Question: After searching for a few days across StackOverflow groups I have been able to come up with the below coding which is a combination of items found for retrieving geopoint arrays from Firestore and also items for displaying polygons on Android googleMap. The activity loads and there are no errors however the polygon does not seem to be showing; I believe it is the List Object that is the issue as the QueryDocuementSnapshot works fine for when I add normal markers to the map from different documents. Thank you in advance for your assistance.
'''
private void addPolygonsToMap(GoogleMap googleMap) {
FirebaseFirestore db = FirebaseFirestore.getInstance();
CollectionReference pProfileRef = db.collection("polygons");
pProfileRef.get().addOnCompleteListener(new OnCompleteListener<QuerySnapshot>() {
@Override
public void onComplete(@NonNull Task<QuerySnapshot> task) {
if (task.isSuccessful()) {
for (QueryDocumentSnapshot document : task.getResult()) {
Log.d(TAG, document.getId() + " => " + document.getData());
List<Object> polyPoint=(List<Object>)document.get("points"); for (Object geoObject : polyPoint) {
int length = polyPoint.size();
if(length ==0){
return;
}
PolygonOptions poly = new PolygonOptions();
poly.fillColor(0x4d4fa5d5);
for (int i = 0; i < length; i++) {
poly.add(new LatLng(polyPoint.get(i).a, polyPoint.get(i).b));
}
googleMap.addPolygon(poly);
}
}
} else {
Log.d(TAG, "Error getting documents:", task.getException());
}
}
});
}
'''
Then in my onMapReady I have.
'''
@Override
public void onMapReady(GoogleMap googleMap) {
mMap = googleMap;
// polyMap = googleMap;
LatLng latLng = new LatLng(currentLocation.getLatitude(), currentLocation.getLongitude());
MarkerOptions markerOptions = new MarkerOptions().position(latLng).title("My Location");
googleMap.animateCamera(CameraUpdateFactory.newLatLng(latLng));
googleMap.animateCamera(CameraUpdateFactory.newLatLngZoom(latLng, 5));
googleMap.addMarker(markerOptions);
//googleMap.setMaxZoomPreference(18.0f);
//googleMap.setMinZoomPreference(6.0f);
addMarkersToMap(googleMap);
addPolygonsToMap(googleMap);
if (ActivityCompat.checkSelfPermission(this, android.Manifest.permission.ACCESS_FINE_LOCATION) != PackageManager.PERMISSION_GRANTED && ActivityCompat.checkSelfPermission(this, android.Manifest.permission.ACCESS_COARSE_LOCATION) != PackageManager.PERMISSION_GRANTED) {
return;
}
googleMap.setMyLocationEnabled(true);
// Set a listener for marker click.
//googleMap.setOnMarkerClickListener(this);
}
'''
Screenshot of Firebase database as requested

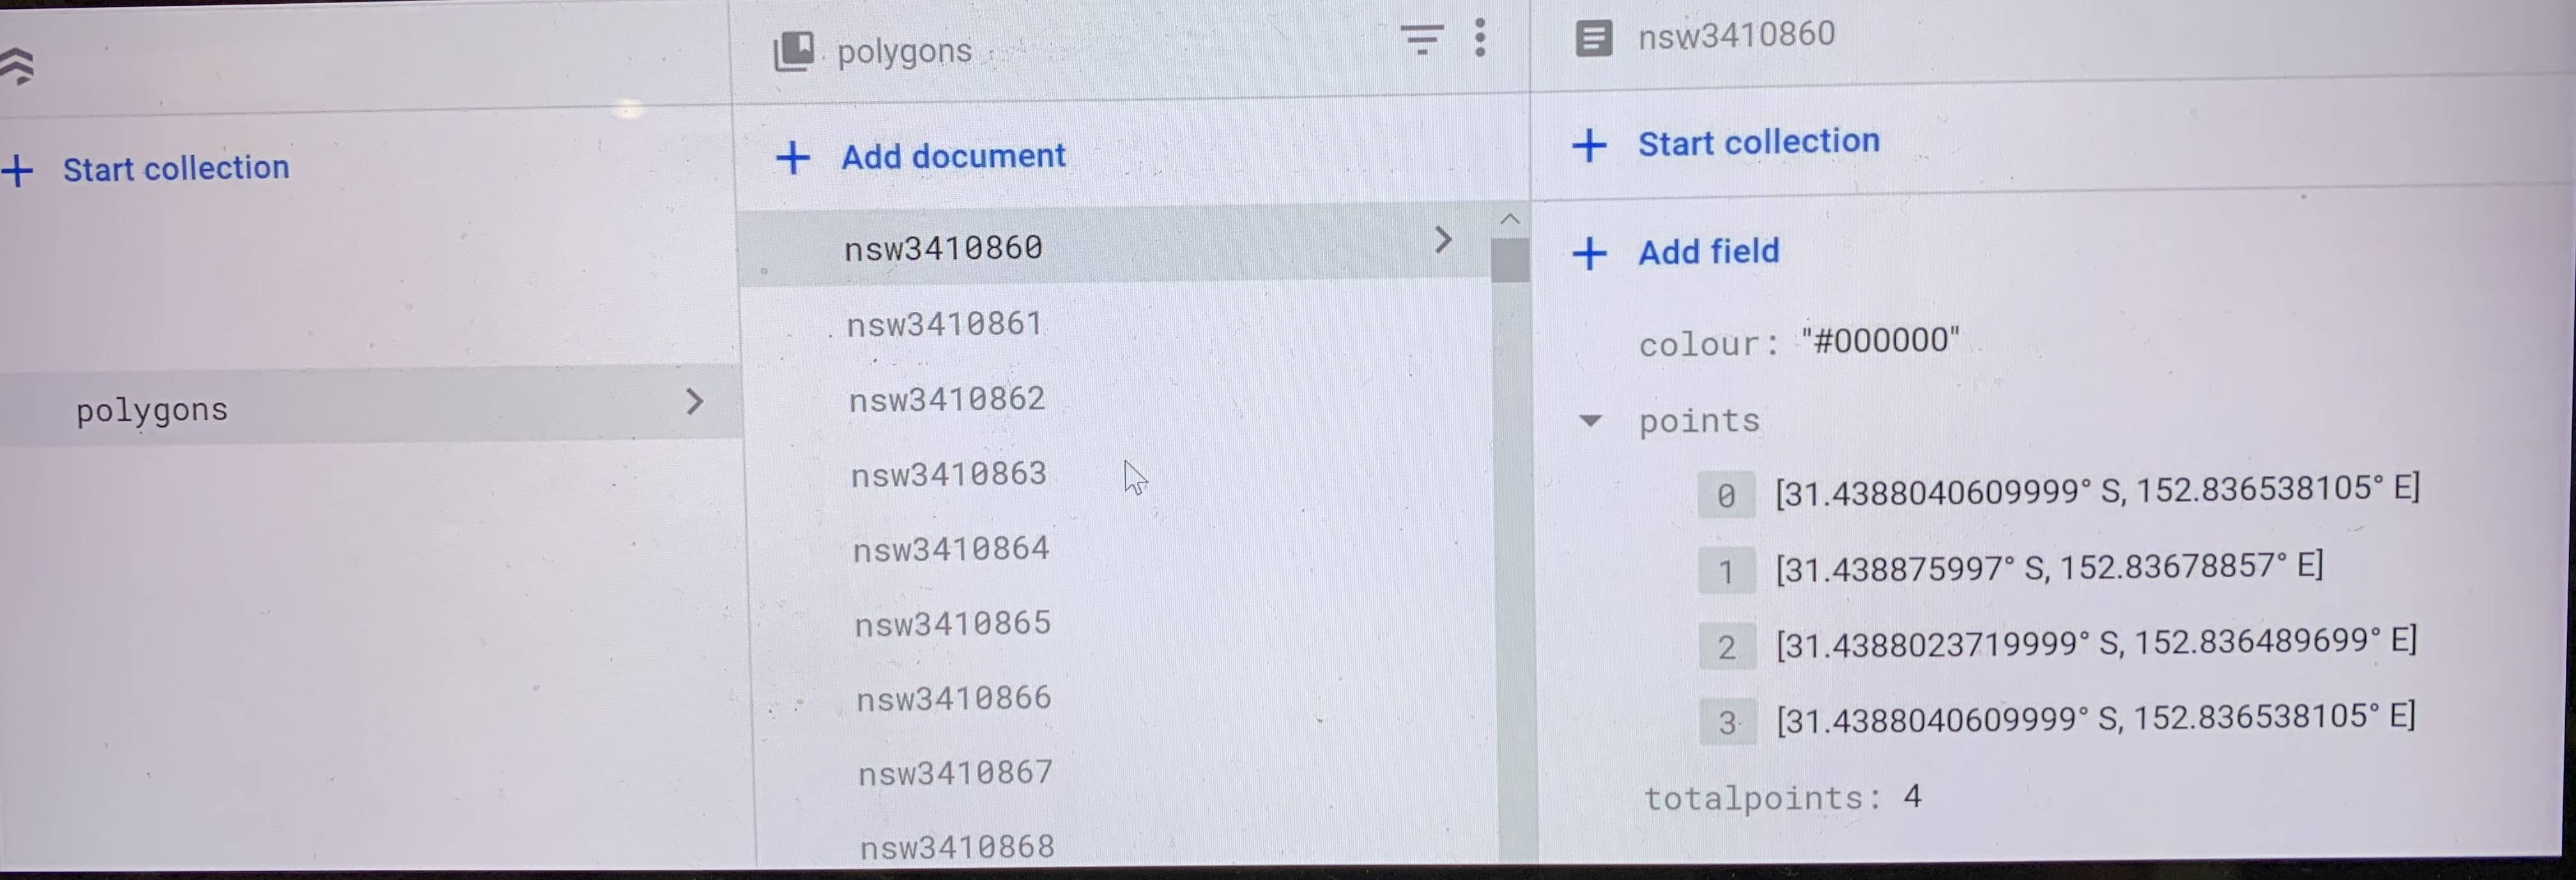
Answer: Managed to work out the loop and code as below.
Adapting knowledge of placing markers and combining with stackoverflow topic <URL>.
'''
private void addPolygonsToMap(GoogleMap googleMap) {
FirebaseFirestore db = FirebaseFirestore.getInstance();
CollectionReference pProfileRef = db.collection("polygons");
pProfileRef.get().addOnCompleteListener(new OnCompleteListener<QuerySnapshot>() {
@Override
public void onComplete(@NonNull Task<QuerySnapshot> task) {
if (task.isSuccessful()) {
for (QueryDocumentSnapshot document : task.getResult()) {
Log.d(TAG, document.getId() + " => " + document.getData());
List<Object> polyPoint=(List<Object>)document.get("points");
int length = polyPoint.size();
if (length == 0) {
return;
}
PolygonOptions poly = new PolygonOptions();
poly.fillColor(0x4d4fa5d5);
for (int i = 0; i < length; i++) {
GeoPoint polyGeo = (GeoPoint) polyPoint.get(i);
double lat = polyGeo.getLatitude();
double lng = polyGeo.getLongitude ();
LatLng latLng = new LatLng(lat, lng);
poly.add(latLng);
}
googleMap.addPolygon(poly);
}
} else {
Log.d(TAG, "Error getting documents:", task.getException());
}
}
});
}
'''